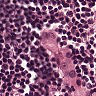
Metastatic tissue present: yes